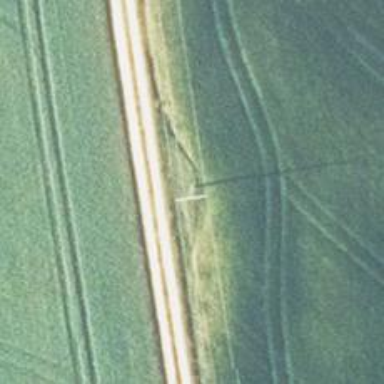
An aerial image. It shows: Power pole.